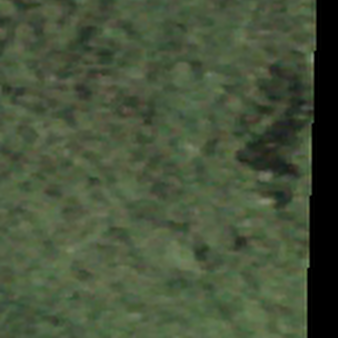
Label: other